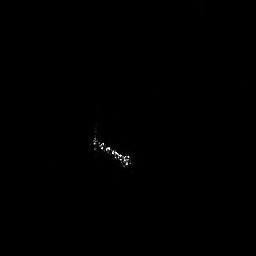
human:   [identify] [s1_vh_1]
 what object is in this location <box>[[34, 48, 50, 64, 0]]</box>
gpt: <ref>1 large ship at the center</ref>